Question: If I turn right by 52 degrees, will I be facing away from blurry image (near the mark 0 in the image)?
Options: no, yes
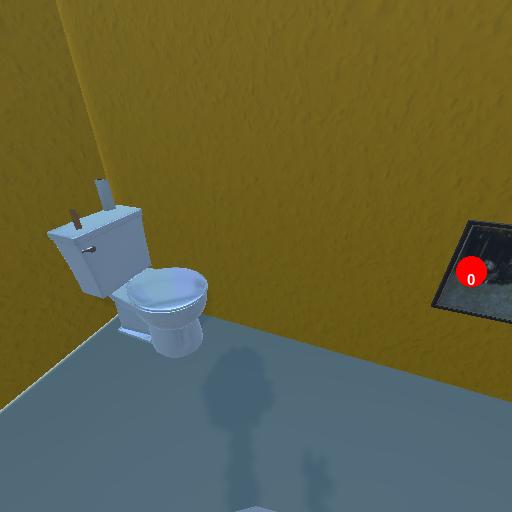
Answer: no